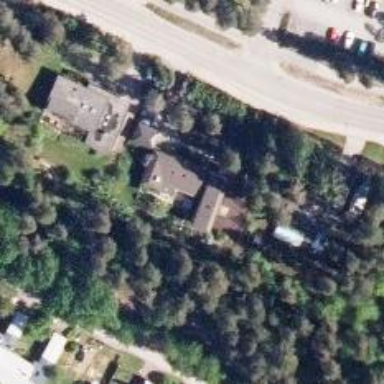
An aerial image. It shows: Veterinary facility.